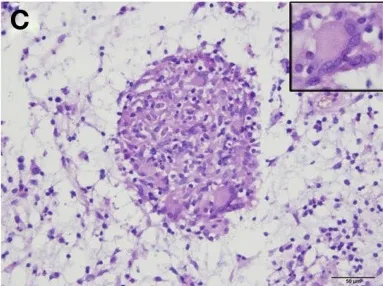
Histological analysis of CSF-470 vaccination site biopsy from patient #1. Hematoxylin-Eosin stained sections were examined by optical microscopy (Olympus BX40, Tokyo, Japan); pictures were acquired with Olympus Digital Camera DP72 and analyzed with Image J software. (D) Ziehl-Neelsen staining revealed absence of BCG bacilli in the vaccine site. ; 50 mum.
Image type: pathology (h&e)